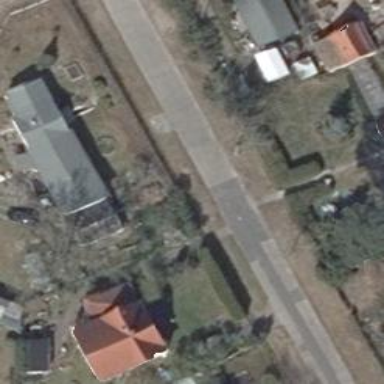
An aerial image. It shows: Footway along the road.